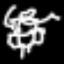
Label: angel